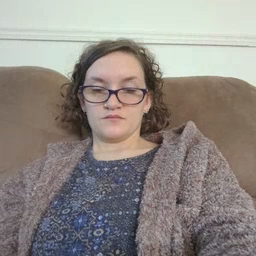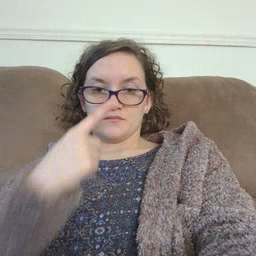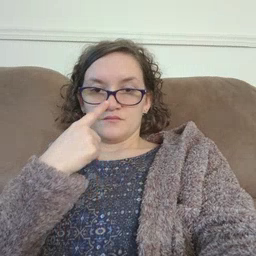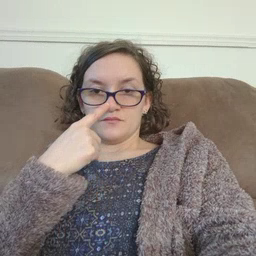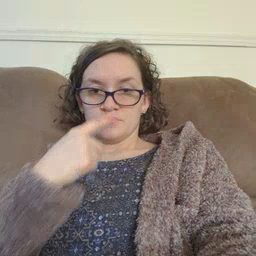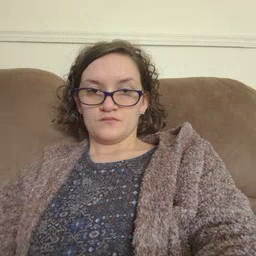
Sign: nose